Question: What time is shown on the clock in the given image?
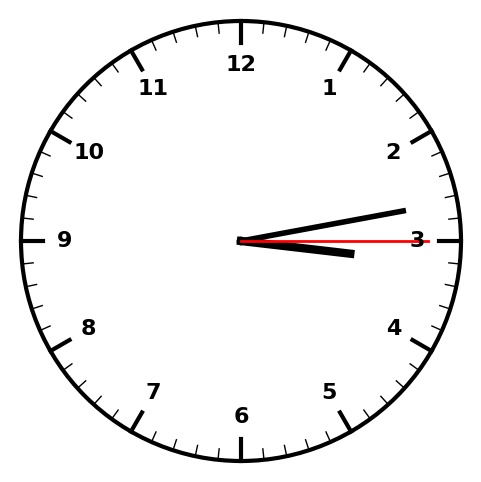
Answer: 03:13:15